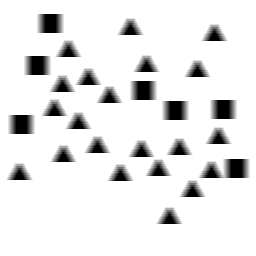
Squares: 7
Triangles: 21
Stars: 0
Total shapes: 28